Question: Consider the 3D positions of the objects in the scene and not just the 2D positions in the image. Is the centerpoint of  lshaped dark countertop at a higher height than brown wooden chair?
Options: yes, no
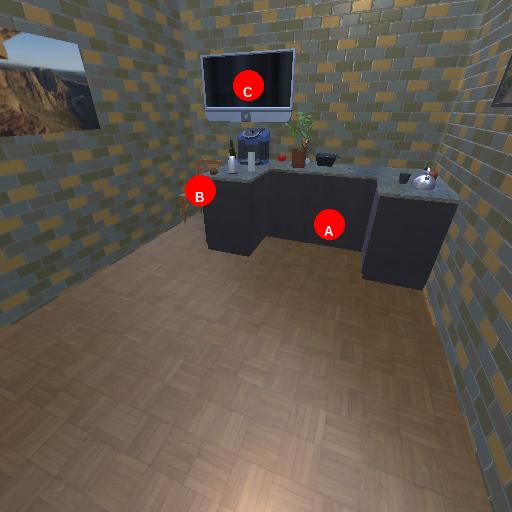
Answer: yes